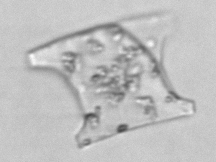
Label: Eucampia